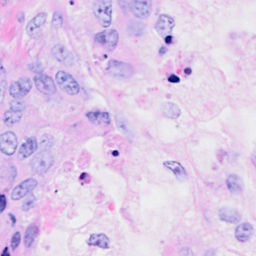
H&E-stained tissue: Breast